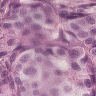
Metastatic tissue present: yes